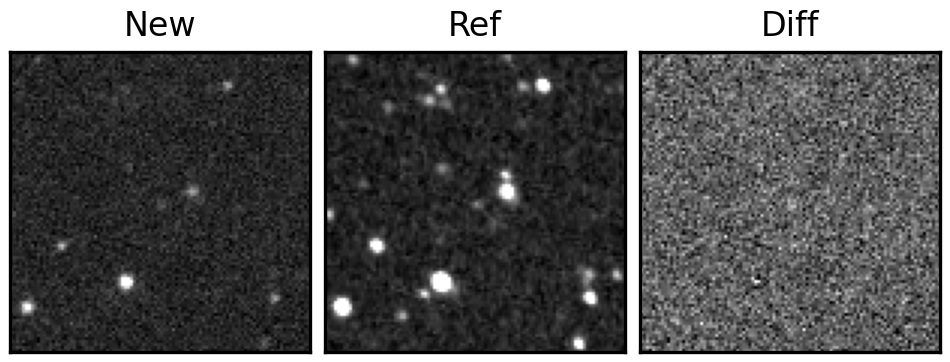
Label: real